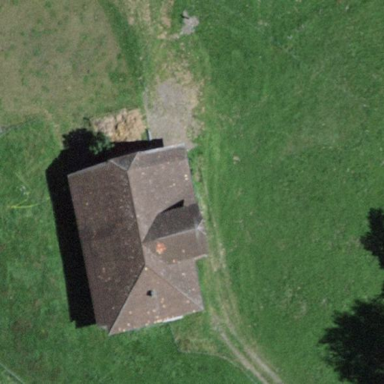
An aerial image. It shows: Rural barn.